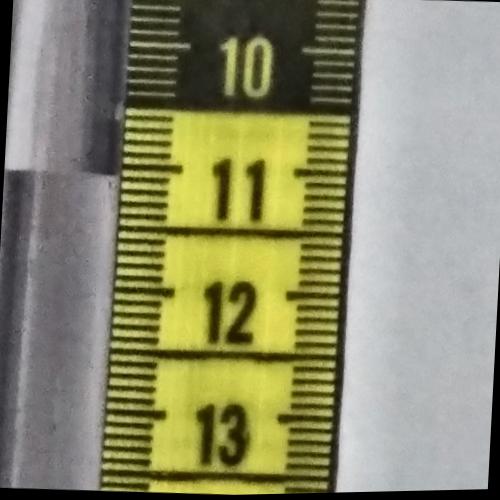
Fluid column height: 11.1 cm